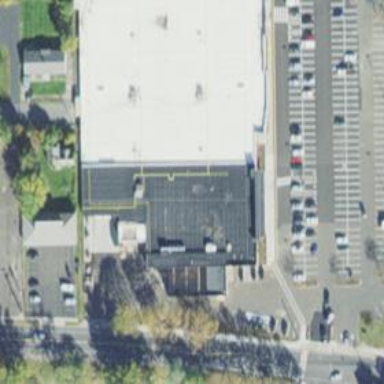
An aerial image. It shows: Supermarket.